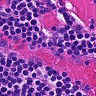
Metastatic tissue present: no